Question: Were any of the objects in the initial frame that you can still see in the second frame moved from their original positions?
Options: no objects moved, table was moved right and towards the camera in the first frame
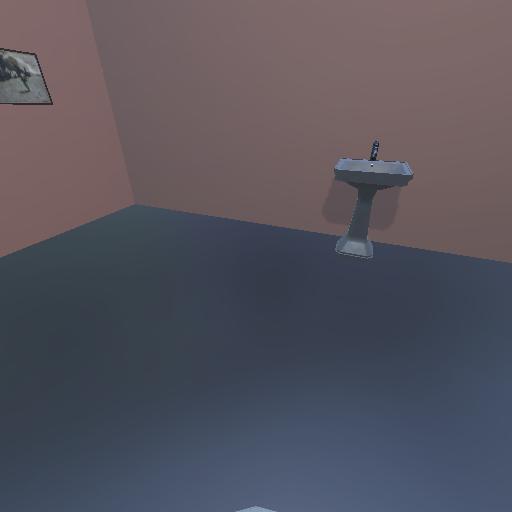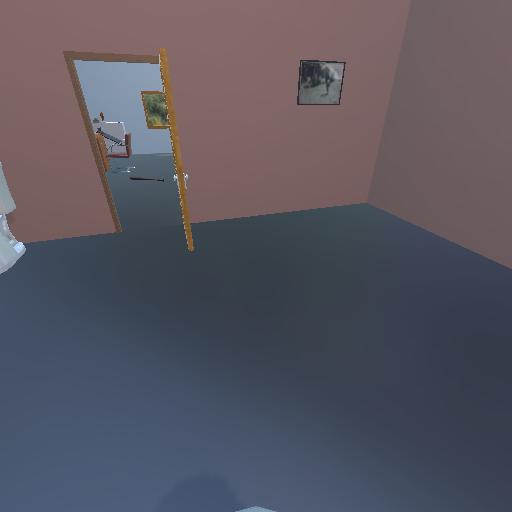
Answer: no objects moved